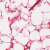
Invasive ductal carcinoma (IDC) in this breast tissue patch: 0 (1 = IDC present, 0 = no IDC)